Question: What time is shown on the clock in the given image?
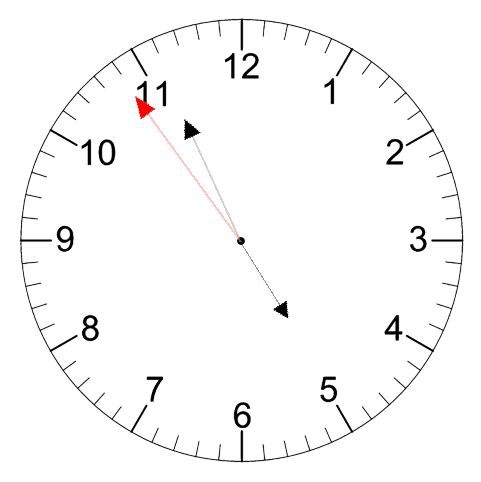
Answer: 04:55:54